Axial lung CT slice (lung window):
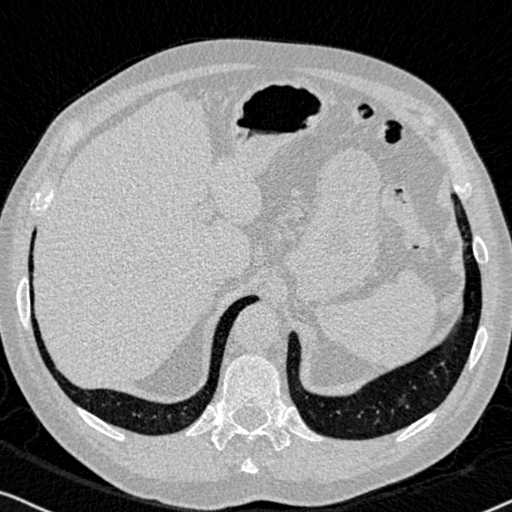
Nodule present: no